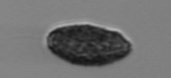
Label: Pseudochattonella_farcimen